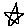
Label: star